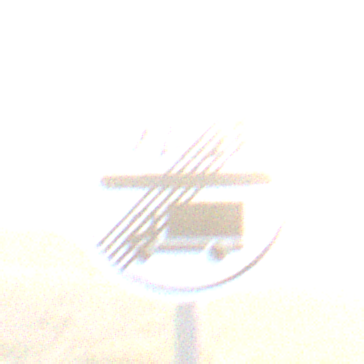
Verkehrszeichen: EndeMautpflicht
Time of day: SunriseSunset
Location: Outdoor (Nature)
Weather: PartlyCloudy
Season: NotSpecified
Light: Natural